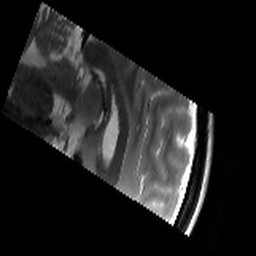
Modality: T2w
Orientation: sagittal
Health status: healthy
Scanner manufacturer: siemens
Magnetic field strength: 3 T
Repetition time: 8.02 s
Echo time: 0.08 s